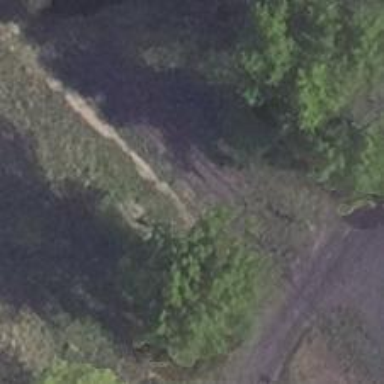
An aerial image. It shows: Abandoned railway spur.